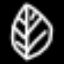
Label: leaf